Interaction volume radius: 5 \u00c5
Interaction volume height: 30 \u00c5
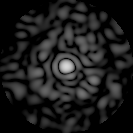
Disorder parameter: 0.853